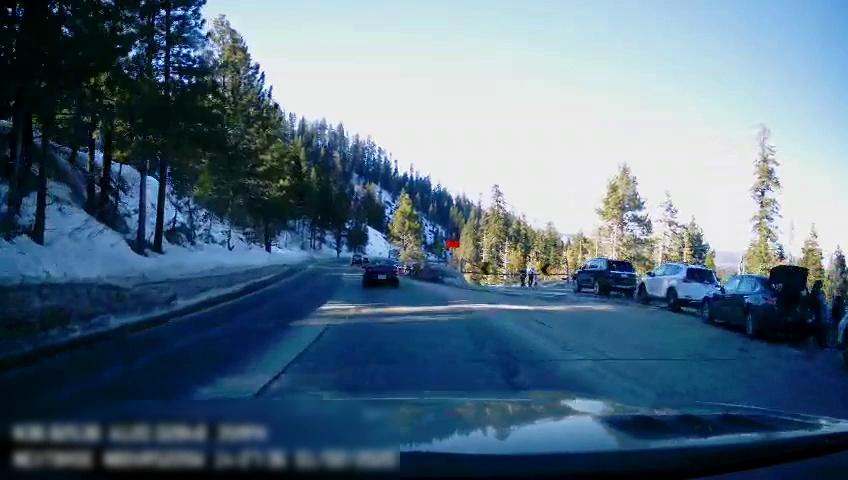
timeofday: Day
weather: Sunny
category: Drivable Space
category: Vehicles | SUV
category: Vehicles | SUV
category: Vehicles | SUV
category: Pedestrians
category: Vehicles | SUV
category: Vehicles | SUV
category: Vehicles | Car
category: Pedestrians
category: Bicycles
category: Pedestrians
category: Lanes | Opposite Lane
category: Lanes | Opposite Lane
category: Lanes | Current Lane
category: Traffic | Signs
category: Traffic | Signs